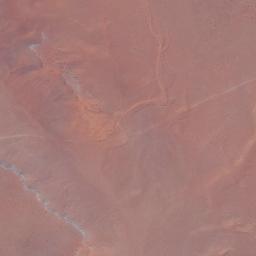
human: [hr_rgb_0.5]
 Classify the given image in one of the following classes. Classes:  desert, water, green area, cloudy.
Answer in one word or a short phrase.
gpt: desert